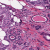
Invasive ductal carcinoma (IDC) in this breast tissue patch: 0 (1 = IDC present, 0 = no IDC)